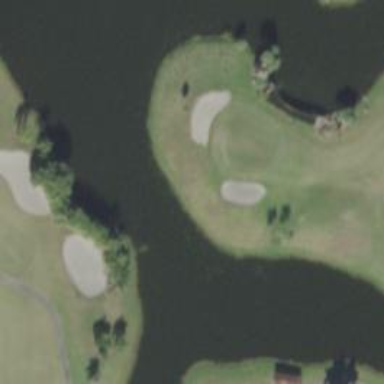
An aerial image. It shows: Water hazard in golf course. The hazard is natural water feature.